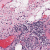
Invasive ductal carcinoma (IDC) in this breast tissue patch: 0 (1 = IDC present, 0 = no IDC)